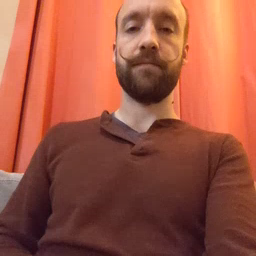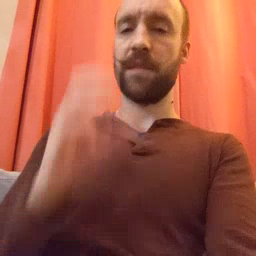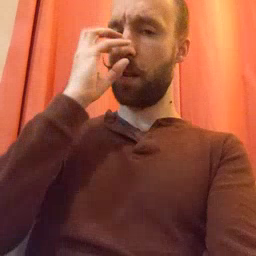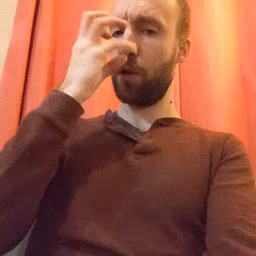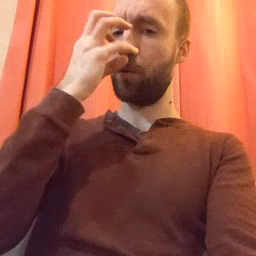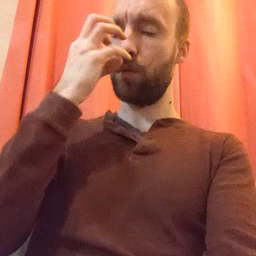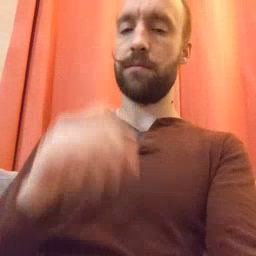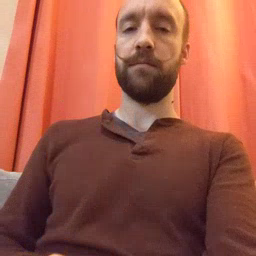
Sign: clown